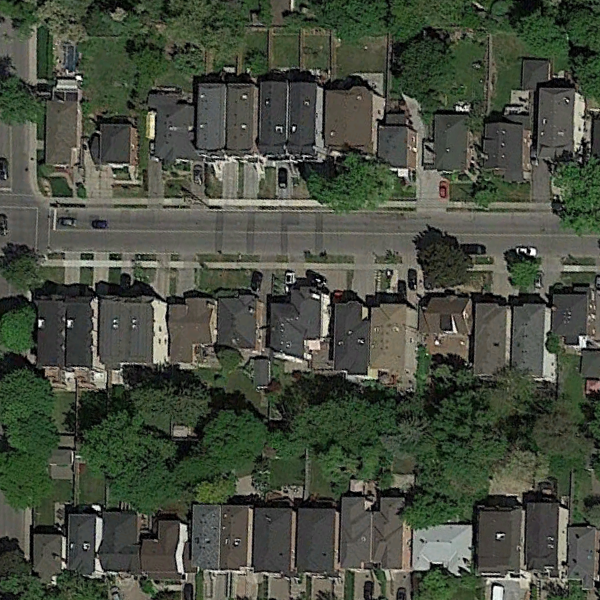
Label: DenseResidential